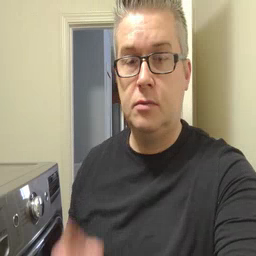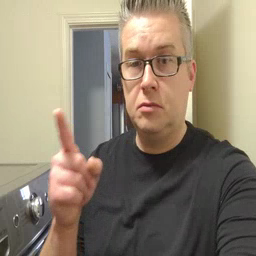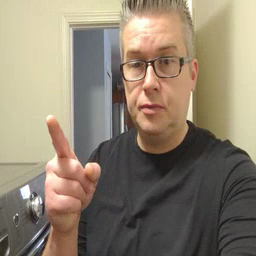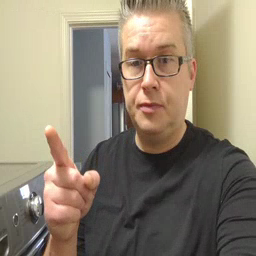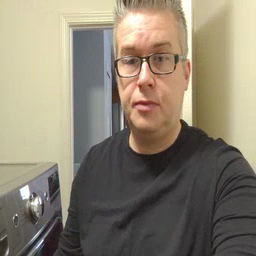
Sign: hesheit